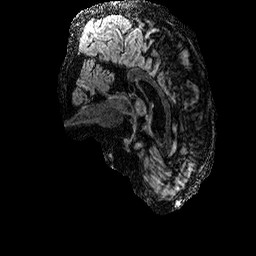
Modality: FLAIR
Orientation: sagittal
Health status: ill
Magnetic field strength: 3 T